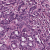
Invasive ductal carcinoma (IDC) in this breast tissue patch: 1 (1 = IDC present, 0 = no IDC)